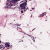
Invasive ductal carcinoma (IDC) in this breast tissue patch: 0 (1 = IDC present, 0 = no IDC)